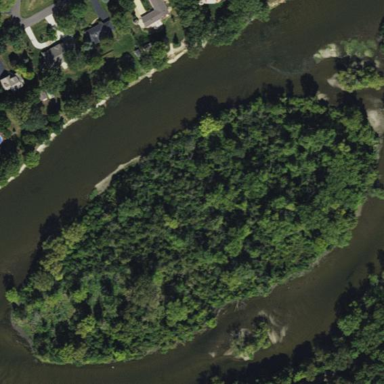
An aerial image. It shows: Islet surrounded by woodland.